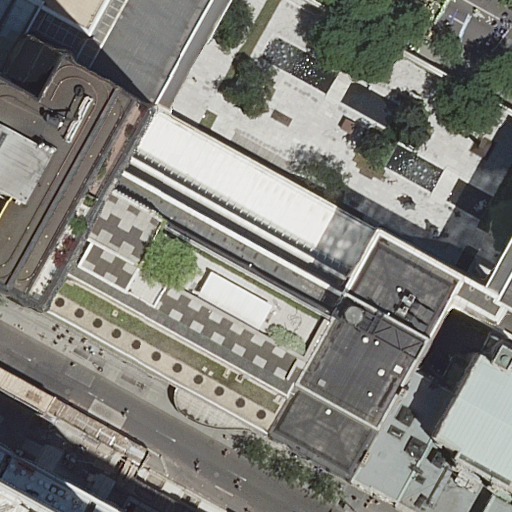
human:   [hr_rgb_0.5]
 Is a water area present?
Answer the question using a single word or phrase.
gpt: yes

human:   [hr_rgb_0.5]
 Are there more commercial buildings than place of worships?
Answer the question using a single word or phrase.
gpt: no

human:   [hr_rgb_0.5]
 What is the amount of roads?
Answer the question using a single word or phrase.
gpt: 2

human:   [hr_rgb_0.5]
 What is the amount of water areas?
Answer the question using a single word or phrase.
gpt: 2

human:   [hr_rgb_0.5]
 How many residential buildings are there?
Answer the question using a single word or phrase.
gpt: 5

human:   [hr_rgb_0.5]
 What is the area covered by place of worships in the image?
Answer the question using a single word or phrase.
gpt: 779m2

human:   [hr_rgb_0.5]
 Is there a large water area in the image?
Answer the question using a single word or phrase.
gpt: no

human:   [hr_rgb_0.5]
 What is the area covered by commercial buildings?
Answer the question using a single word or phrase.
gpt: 0m2

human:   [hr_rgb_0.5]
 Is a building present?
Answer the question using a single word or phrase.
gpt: yes

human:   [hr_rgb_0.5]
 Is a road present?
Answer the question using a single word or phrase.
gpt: yes

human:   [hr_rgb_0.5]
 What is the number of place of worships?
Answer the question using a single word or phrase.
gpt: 1

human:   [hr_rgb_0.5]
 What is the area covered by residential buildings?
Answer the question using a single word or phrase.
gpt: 4733m2

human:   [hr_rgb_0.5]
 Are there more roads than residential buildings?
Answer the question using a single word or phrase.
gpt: no

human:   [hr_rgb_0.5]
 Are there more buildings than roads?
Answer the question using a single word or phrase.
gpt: yes

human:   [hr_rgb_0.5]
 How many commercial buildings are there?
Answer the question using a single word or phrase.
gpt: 0

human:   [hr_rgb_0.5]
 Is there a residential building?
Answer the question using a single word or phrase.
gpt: yes

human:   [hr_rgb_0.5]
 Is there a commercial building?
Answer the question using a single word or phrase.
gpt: no

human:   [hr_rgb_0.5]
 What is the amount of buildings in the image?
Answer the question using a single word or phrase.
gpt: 7

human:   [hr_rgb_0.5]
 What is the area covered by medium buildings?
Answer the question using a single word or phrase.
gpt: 112m2

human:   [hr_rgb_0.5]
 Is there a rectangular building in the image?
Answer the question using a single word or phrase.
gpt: yes

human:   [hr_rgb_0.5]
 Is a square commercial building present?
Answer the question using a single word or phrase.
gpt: no

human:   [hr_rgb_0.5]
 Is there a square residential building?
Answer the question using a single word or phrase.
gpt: no

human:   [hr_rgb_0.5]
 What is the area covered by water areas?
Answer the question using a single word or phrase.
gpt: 243m2

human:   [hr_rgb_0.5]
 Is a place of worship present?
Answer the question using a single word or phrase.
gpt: yes

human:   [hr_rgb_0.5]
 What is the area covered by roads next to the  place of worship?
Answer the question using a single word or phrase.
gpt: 0m2

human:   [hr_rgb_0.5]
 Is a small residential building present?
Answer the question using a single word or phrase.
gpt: no

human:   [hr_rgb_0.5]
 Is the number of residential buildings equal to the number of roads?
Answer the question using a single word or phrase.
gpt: no

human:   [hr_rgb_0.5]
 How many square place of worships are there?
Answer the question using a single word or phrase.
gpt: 0

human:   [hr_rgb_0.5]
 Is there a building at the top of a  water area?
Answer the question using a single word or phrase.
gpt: no

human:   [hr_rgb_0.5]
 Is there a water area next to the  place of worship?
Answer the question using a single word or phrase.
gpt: yes

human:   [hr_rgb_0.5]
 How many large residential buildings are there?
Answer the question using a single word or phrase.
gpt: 4

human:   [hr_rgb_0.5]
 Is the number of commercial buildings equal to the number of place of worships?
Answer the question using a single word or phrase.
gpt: no

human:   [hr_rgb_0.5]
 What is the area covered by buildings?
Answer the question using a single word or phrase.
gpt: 7575m2

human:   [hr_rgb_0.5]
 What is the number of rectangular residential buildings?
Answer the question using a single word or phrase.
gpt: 4

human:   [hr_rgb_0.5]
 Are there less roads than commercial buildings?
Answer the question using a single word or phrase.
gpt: no

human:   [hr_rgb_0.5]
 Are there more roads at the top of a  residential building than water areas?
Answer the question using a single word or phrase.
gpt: no

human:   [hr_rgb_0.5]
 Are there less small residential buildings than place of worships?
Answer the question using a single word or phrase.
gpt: yes

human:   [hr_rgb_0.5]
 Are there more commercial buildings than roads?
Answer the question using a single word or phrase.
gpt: no

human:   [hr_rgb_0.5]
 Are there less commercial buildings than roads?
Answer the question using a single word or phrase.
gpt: yes

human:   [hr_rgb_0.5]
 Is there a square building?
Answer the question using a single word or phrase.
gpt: no

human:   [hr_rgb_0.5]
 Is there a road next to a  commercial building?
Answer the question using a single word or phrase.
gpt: no

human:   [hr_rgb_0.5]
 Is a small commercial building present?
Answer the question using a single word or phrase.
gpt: no

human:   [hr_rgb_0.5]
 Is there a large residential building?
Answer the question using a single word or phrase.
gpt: yes

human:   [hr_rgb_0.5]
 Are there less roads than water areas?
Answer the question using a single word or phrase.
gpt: no

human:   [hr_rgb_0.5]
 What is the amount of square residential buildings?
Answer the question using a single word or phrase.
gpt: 0

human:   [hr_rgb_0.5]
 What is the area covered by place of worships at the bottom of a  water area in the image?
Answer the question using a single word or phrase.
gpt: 779m2

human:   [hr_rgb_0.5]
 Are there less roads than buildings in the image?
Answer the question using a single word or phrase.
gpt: yes

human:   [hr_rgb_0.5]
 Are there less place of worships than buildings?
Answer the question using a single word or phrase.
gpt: yes

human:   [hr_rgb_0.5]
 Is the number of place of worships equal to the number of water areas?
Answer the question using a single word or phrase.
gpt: no

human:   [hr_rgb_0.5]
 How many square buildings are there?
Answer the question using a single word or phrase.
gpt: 0

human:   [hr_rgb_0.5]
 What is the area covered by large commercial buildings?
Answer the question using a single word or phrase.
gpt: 0m2

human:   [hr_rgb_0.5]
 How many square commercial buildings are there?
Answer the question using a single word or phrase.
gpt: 0

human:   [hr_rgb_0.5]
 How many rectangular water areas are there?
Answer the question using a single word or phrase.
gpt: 2

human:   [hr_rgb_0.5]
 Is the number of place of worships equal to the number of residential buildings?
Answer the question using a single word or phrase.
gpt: no

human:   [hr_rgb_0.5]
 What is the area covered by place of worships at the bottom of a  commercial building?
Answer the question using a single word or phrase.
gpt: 0m2

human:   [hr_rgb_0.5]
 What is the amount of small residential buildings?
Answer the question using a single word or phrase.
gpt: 0

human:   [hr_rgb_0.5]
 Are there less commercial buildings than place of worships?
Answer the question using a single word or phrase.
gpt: yes

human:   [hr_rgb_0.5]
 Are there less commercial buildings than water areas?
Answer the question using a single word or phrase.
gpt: yes

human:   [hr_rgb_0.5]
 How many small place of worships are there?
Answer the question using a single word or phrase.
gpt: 0

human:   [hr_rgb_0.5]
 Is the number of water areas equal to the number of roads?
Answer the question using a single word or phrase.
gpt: yes

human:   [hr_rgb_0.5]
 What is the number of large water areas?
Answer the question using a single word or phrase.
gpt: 0

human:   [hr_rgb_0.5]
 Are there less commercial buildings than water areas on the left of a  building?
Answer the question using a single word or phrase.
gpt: yes

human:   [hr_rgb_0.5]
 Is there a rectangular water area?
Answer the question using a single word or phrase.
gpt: yes

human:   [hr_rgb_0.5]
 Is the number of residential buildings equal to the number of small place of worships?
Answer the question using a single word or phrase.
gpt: no